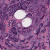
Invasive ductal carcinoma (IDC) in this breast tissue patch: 1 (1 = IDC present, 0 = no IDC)